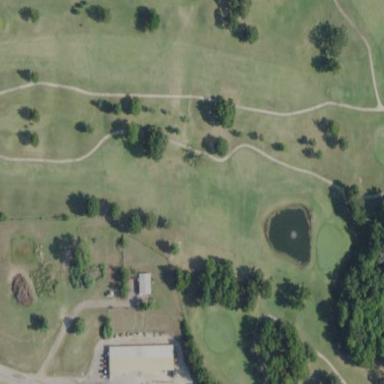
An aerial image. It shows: Golf fairway surrounded by grass.